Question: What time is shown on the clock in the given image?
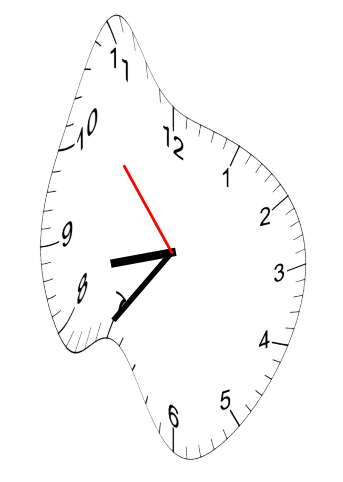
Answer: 08:35:53